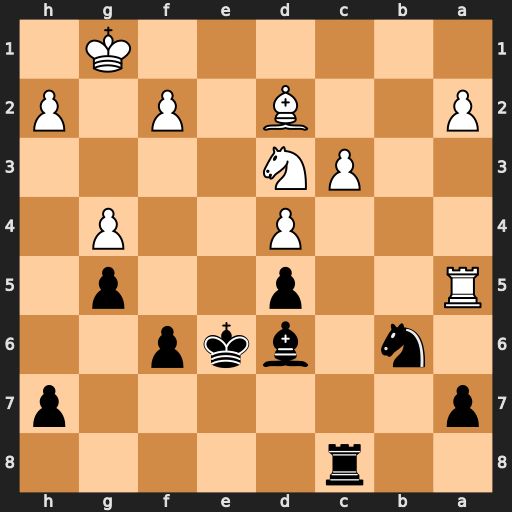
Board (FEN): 2r5/p6p/1n1bkp2/R2p2p1/3P2P1/2PN4/P2B1P1P/6K1
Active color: b
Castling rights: -
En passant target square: -
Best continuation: Nc4 Ra6 Nxd2 Nc5+ Ke7